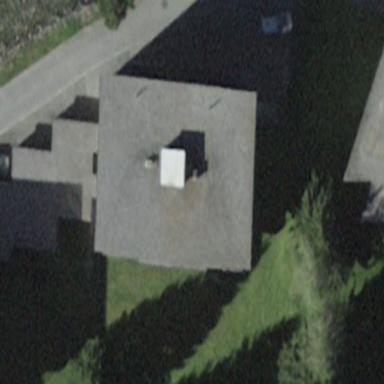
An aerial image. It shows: Building with flat roof.